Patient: sex F, age 33
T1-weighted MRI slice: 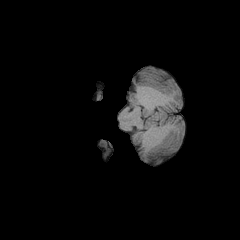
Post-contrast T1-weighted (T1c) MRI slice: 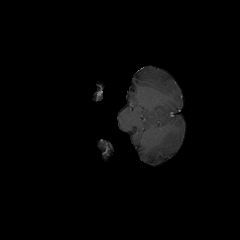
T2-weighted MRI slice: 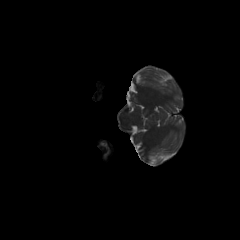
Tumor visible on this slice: no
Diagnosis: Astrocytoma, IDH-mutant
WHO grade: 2